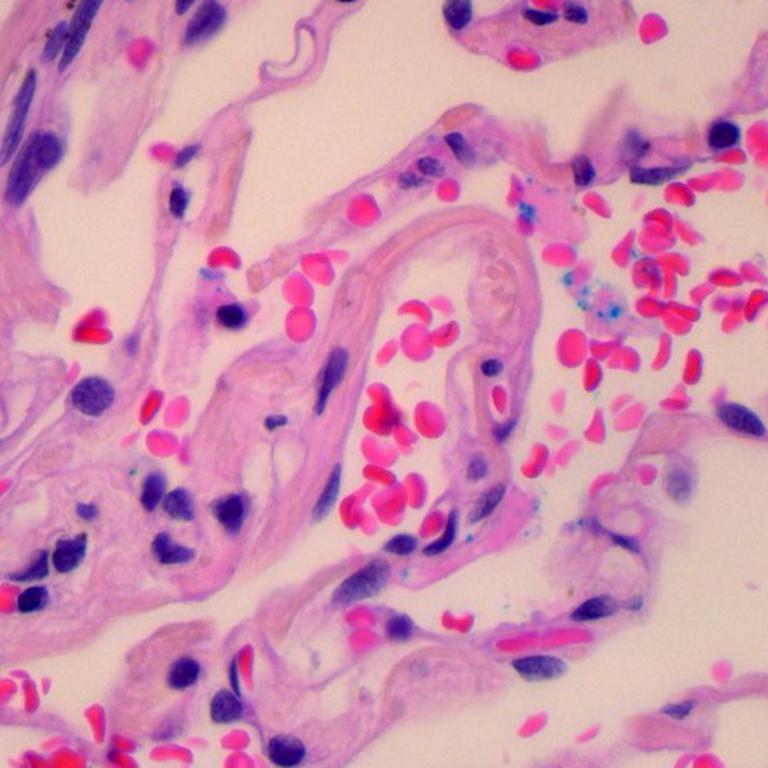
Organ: lung
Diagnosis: benign